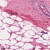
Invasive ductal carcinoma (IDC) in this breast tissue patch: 0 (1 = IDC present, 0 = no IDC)